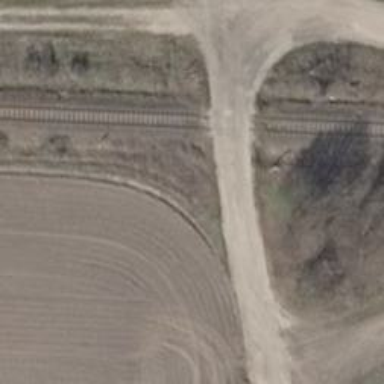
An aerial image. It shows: Railway track classified as Class A.